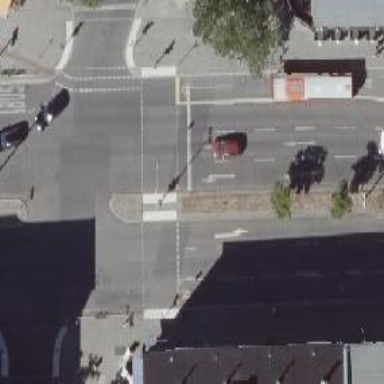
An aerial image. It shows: Footway located on traffic island.